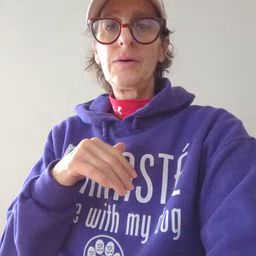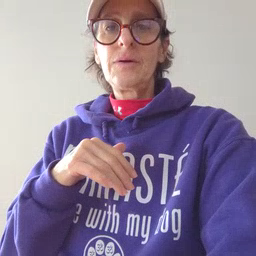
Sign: on